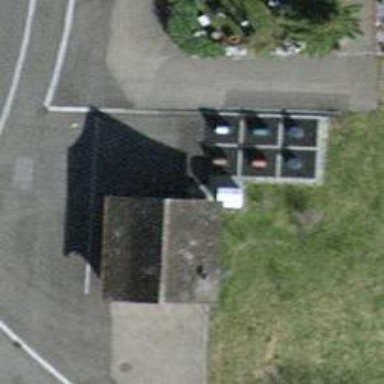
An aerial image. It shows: Street cabinet.